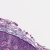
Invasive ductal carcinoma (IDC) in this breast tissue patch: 0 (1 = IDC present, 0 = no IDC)